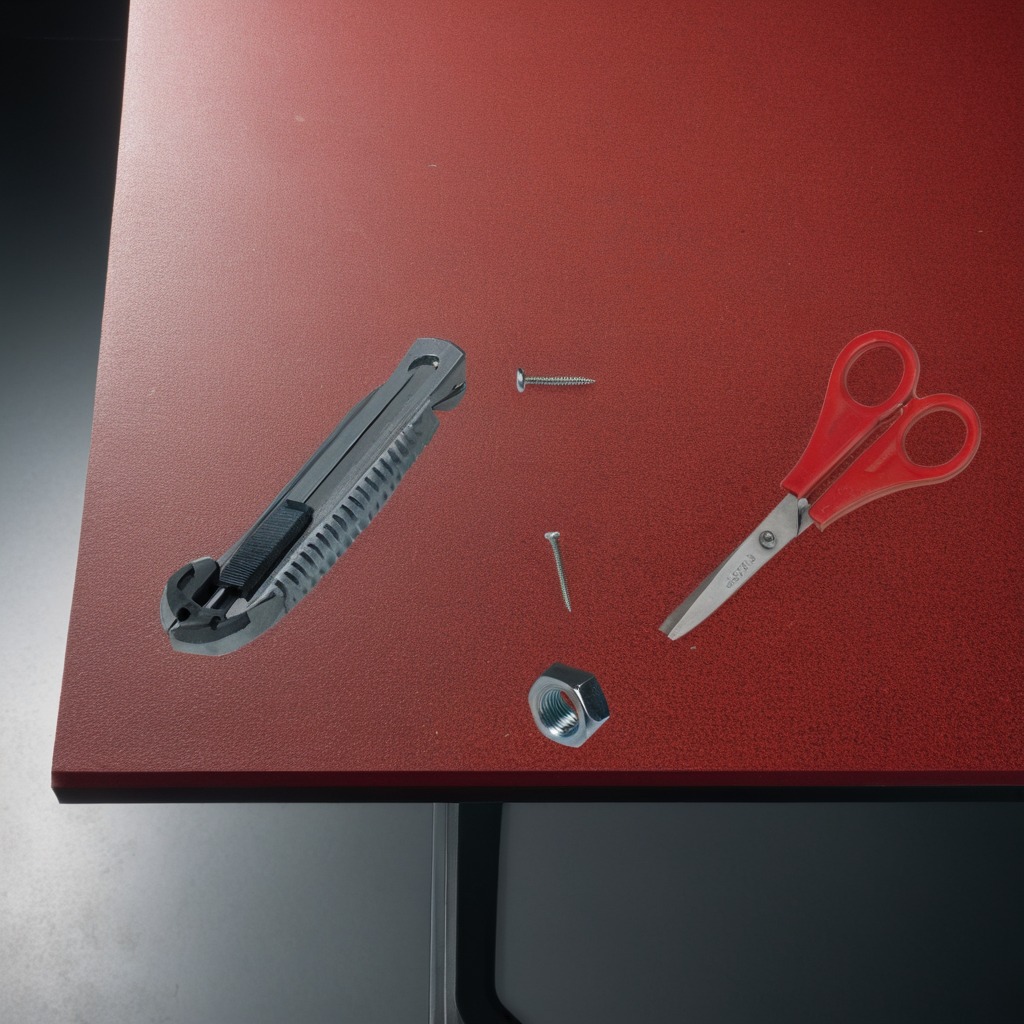
A utility knife, a metal machine screw, an iron nail, a pair of scissors, and a metal nut are lying on the clean granite tabletop.